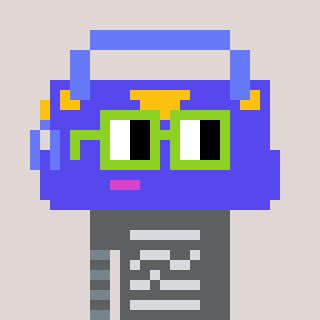
a pixel art character with square light green glasses, a bag-shaped head and a grayscale-colored body on a warm background